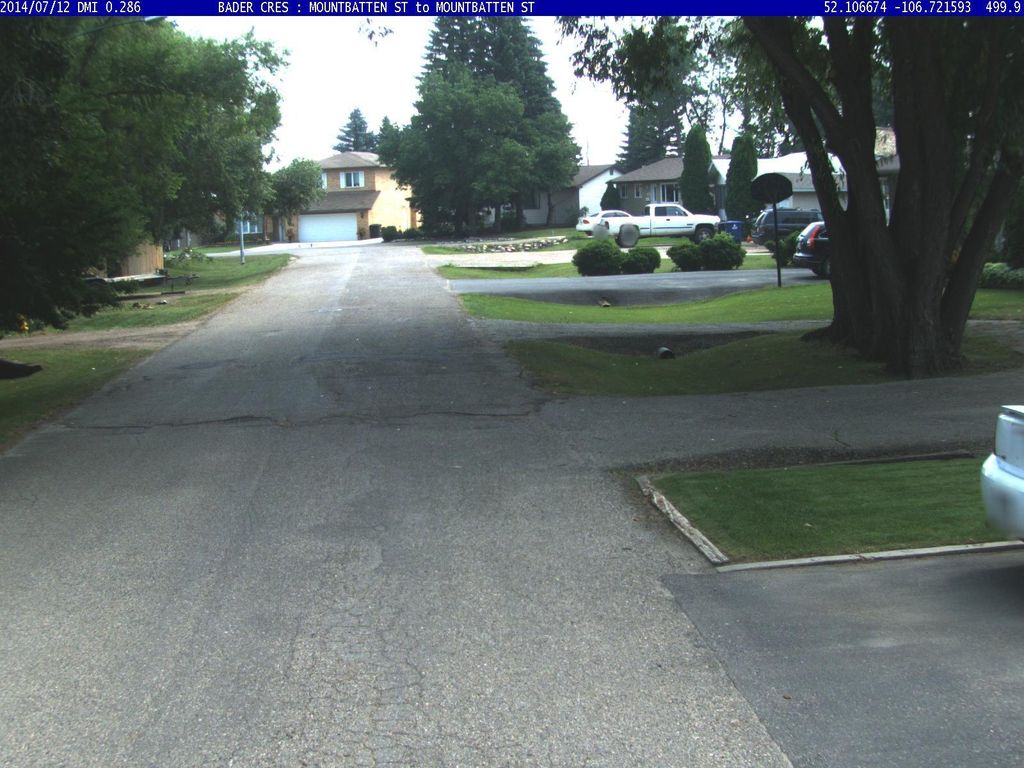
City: saskatoon